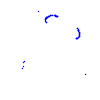
Particle: kaon